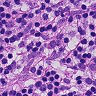
Metastatic tissue present: no